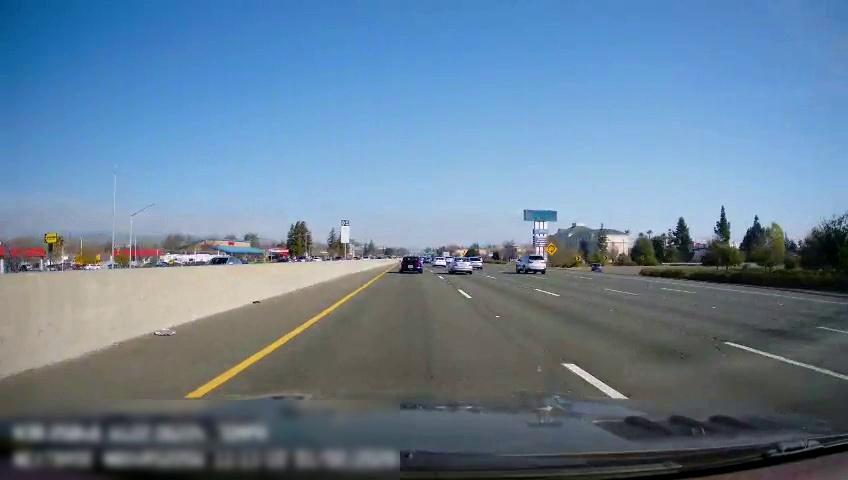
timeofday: Day
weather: Sunny
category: Drivable Space
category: Vehicles | Car
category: Vehicles | Truck
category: Vehicles | Car
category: Vehicles | Car
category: Vehicles | SUV
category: Vehicles | Car
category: Vehicles | SUV
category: Vehicles | Car
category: Lanes | Alternate Lane
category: Lanes | Current Lane
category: Lanes | Current Lane
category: Lanes | Alternate Lane
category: Lanes | Alternate Lane
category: Lanes | Alternate Lane
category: Traffic | Signs